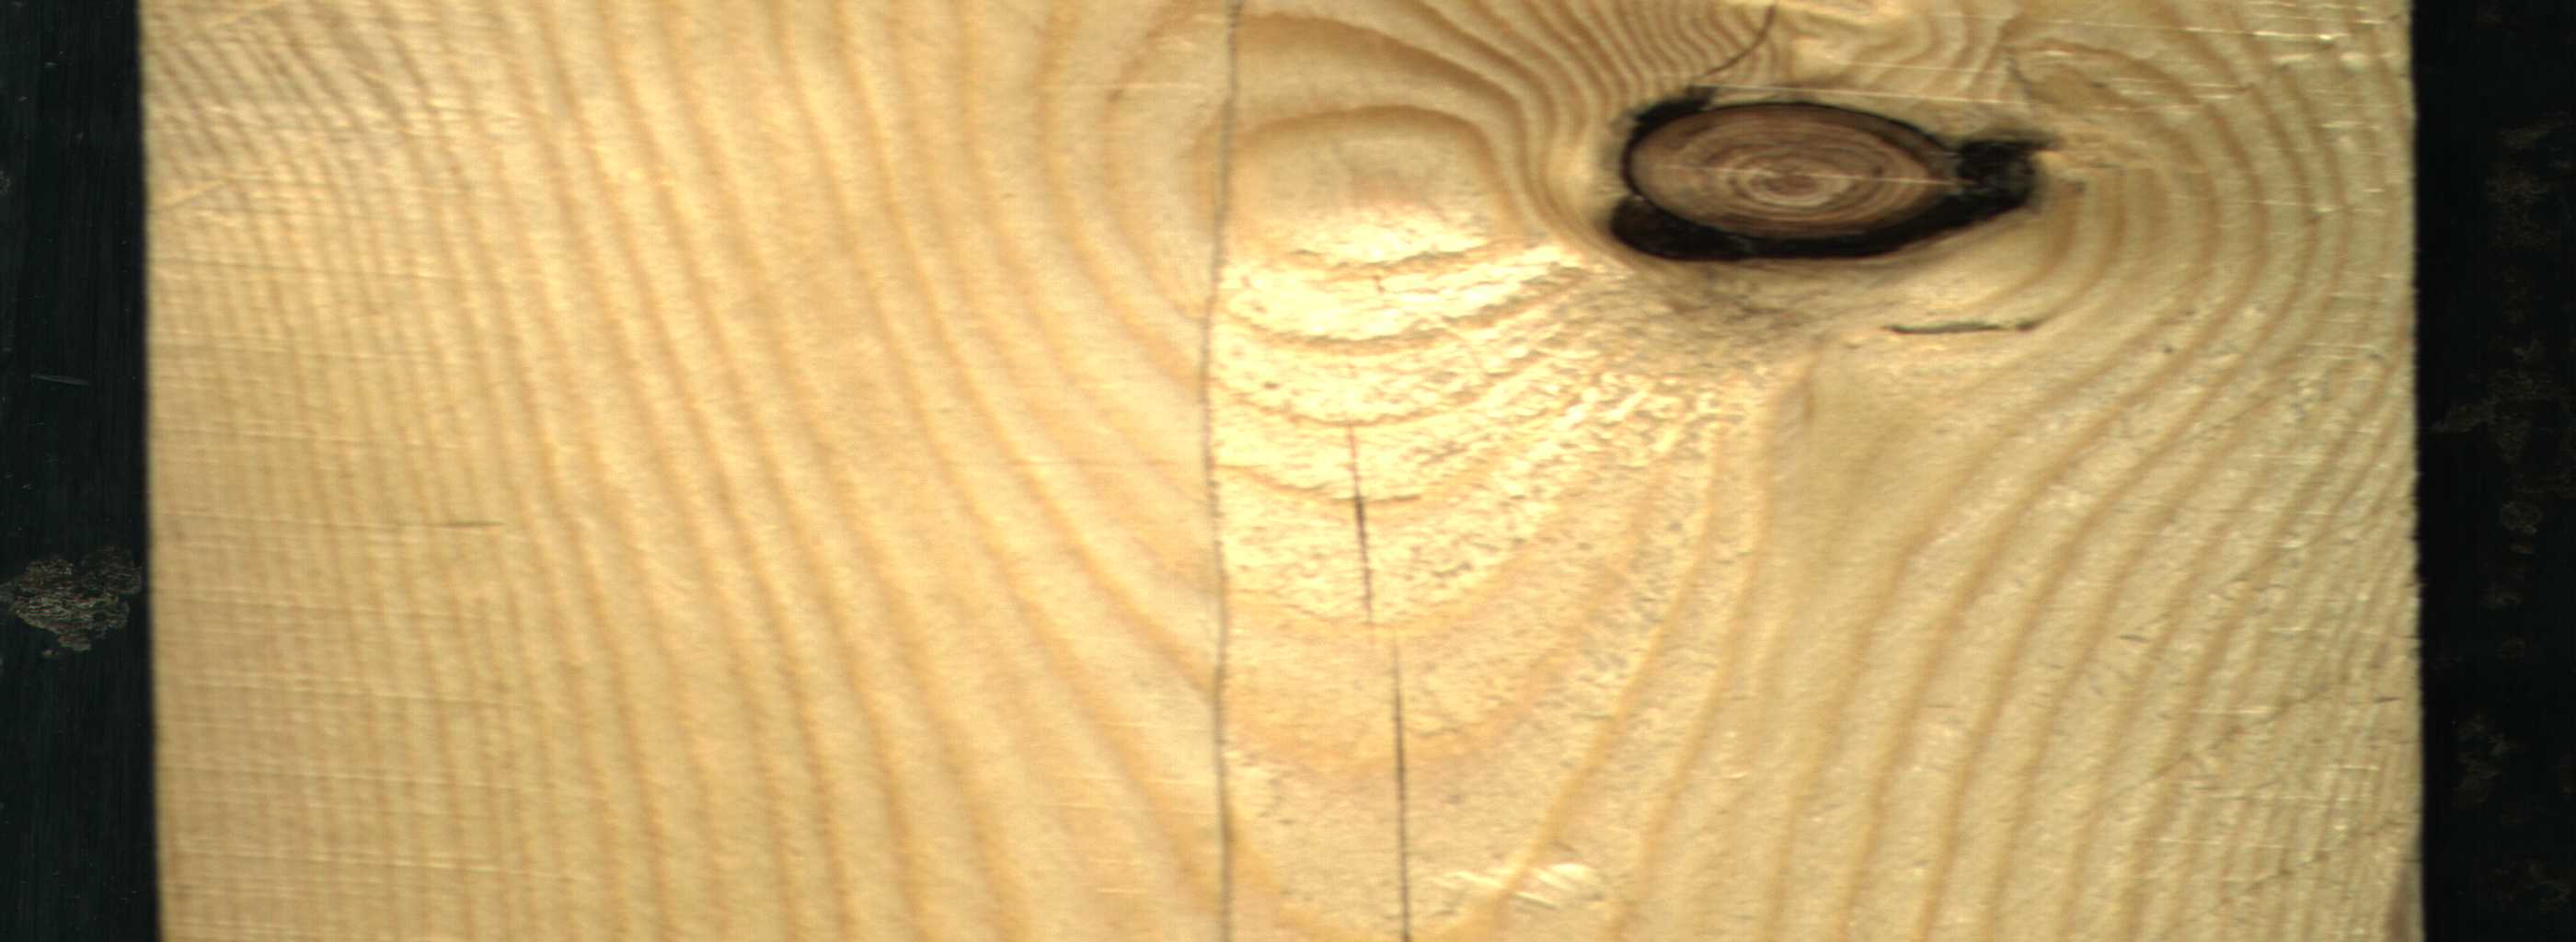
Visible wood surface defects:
Dead_Knot